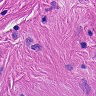
Metastatic tissue present: no